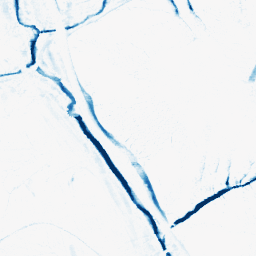
Category: morphological
Decomposition family: morphological_ellipse
Decomposition parameters: operation: closing
width: 5
height: 10
Upsampling method: sinc_blackman
Upsampling parameters: scale: 2
kernel_size: 8
Upsampling scale: 2